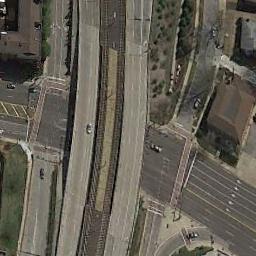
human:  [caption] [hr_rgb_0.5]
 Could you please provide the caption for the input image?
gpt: The cross-line overpass is over the road and the overpass is flanked by some buildings .

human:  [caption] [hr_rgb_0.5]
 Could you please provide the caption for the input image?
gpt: The perimeter of the overpasses is completely covered by vegetation .

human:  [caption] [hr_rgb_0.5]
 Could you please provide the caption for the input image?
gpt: Several cars are on the road under the overpass .

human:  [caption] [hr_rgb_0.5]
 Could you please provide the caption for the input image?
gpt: The overpass is next to the bare land and some houses .

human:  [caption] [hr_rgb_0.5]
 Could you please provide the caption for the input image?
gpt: There are some buildings beside the overpass .